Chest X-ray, PA view. Patient: 61 years old, sex M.
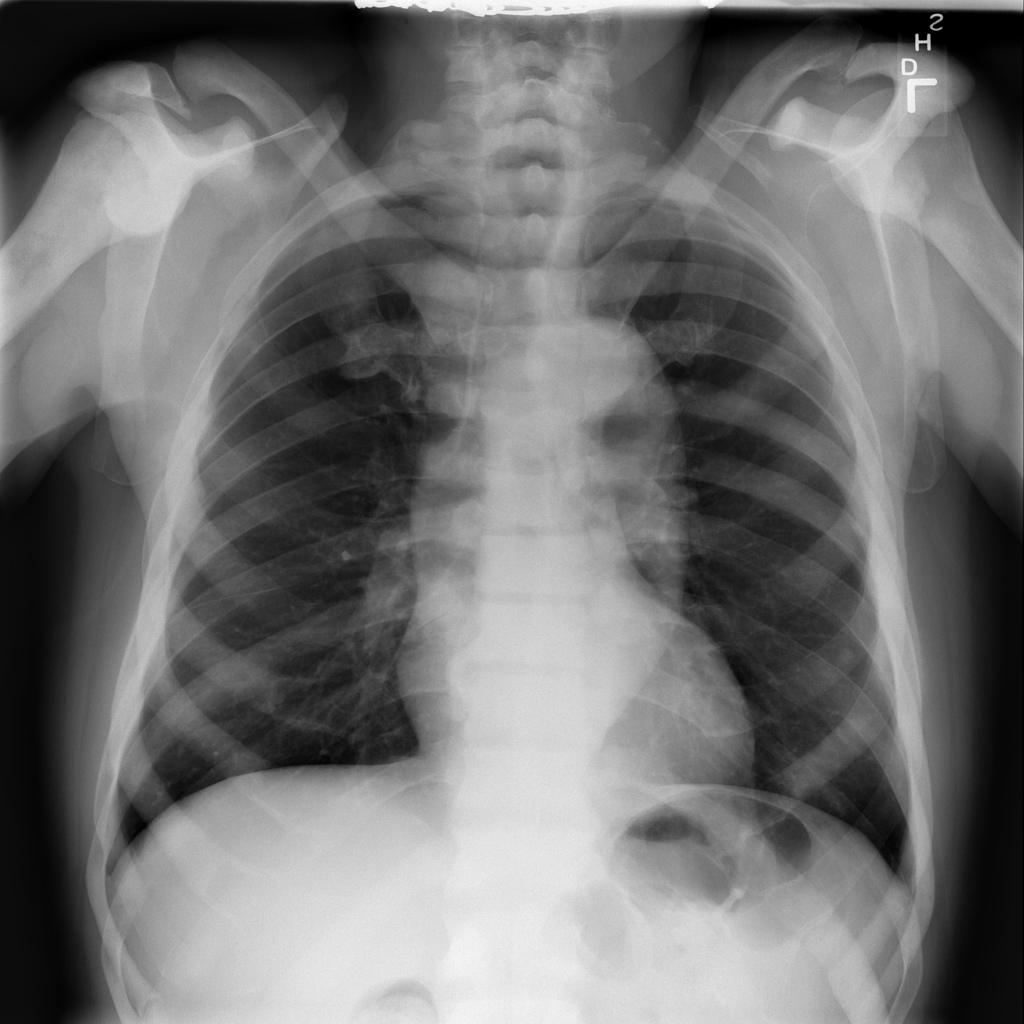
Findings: No Finding